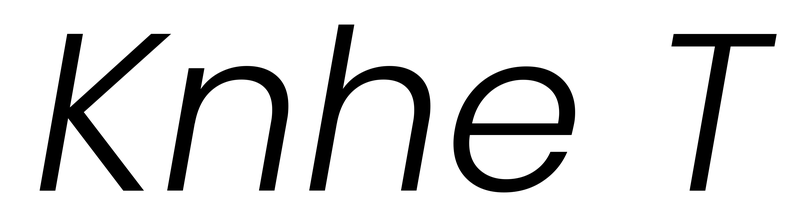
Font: Poppins-LightItalic